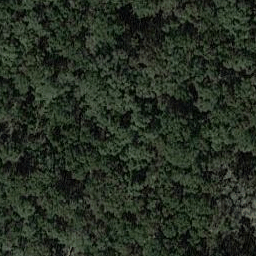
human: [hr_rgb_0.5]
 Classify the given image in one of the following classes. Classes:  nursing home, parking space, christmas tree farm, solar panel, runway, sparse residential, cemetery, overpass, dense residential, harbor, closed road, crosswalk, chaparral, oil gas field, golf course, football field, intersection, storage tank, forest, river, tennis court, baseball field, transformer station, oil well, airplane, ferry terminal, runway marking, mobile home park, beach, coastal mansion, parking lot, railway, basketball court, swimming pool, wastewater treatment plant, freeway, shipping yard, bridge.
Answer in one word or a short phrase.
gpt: forest